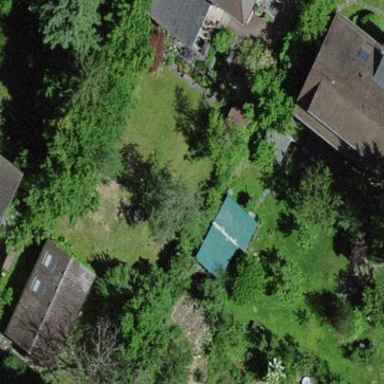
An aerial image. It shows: Garden that is leisure land.